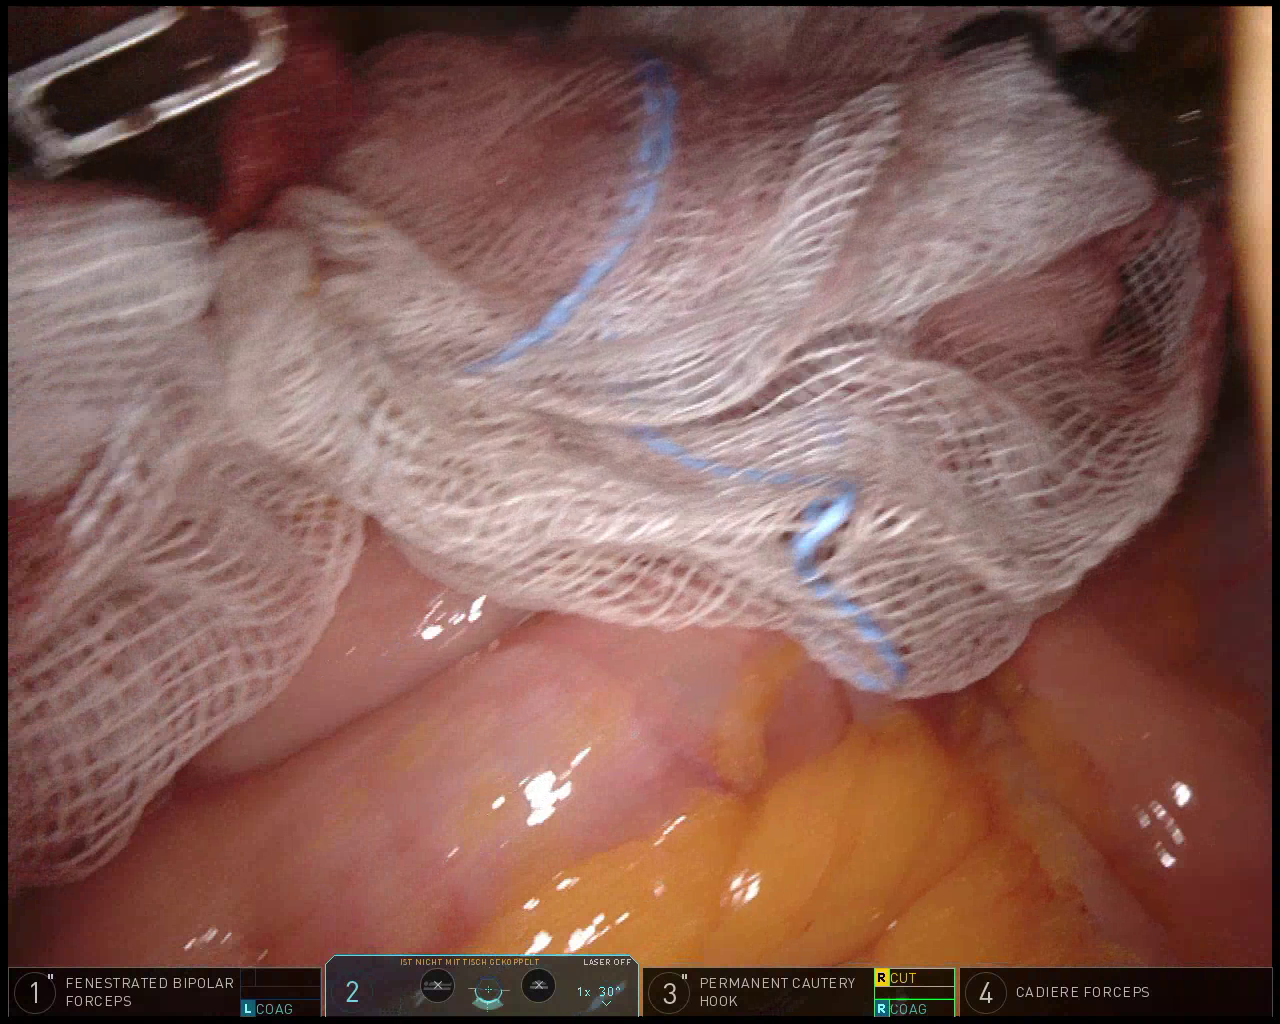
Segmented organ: small_intestine
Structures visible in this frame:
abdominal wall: no
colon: no
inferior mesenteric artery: no
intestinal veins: no
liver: no
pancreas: no
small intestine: yes
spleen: no
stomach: no
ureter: no
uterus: no
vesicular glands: no